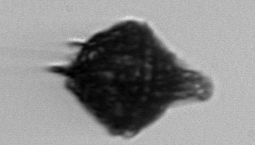
Label: Gonyaulax